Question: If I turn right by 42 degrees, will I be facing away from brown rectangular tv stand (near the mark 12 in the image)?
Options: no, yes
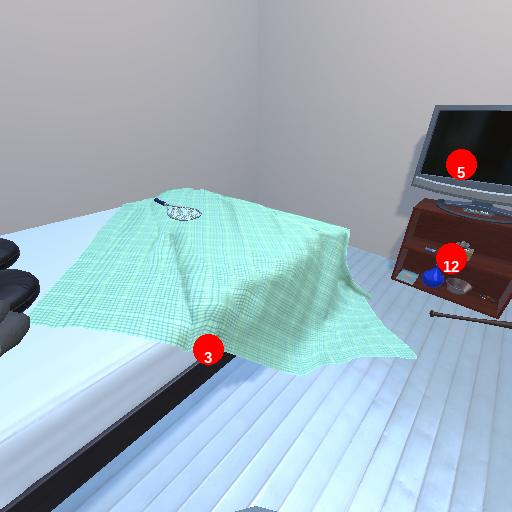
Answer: no